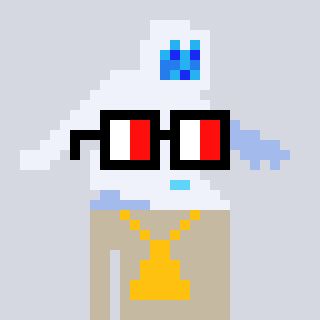
a pixel art character with square glasses with black frames and red eyes, a yeti-shaped head and a bege-colored body on a cool background